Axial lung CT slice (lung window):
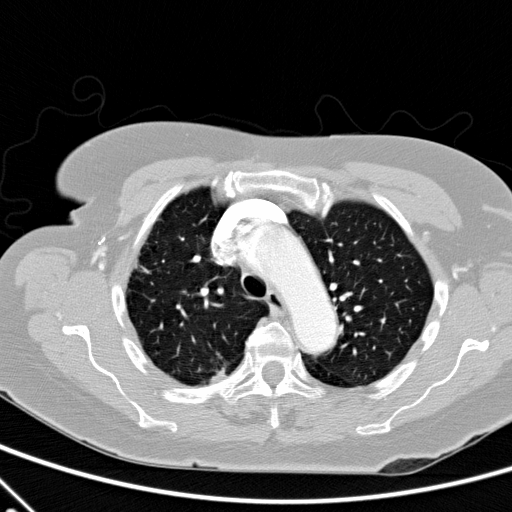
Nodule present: yes
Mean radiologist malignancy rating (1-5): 2